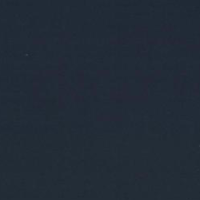
EUNIS habitat code: 14
Species observed at this site:
Certhia brachydactyla
Corvus corone
Podiceps cristatus
Fulica atra
Dendrocopos major
Aegithalos caudatus
Buteo buteo
Sylvia atricapilla
Spinus spinus
Phylloscopus collybita
Poecile palustris
Larus michahellis
Erithacus rubecula
Dryocopus martius
Pica pica
Phoenicurus ochruros
Sitta europaea
Garrulus glandarius
Picus viridis
Corvus corax
Ficedula hypoleuca
Periparus ater
Cyanistes caeruleus
Anas platyrhynchos
Sturnus vulgaris
Troglodytes troglodytes
Aythya fuligula
Passer domesticus
Fringilla coelebs
Regulus ignicapilla
Carduelis carduelis
Turdus merula
Columba palumbus
Phalacrocorax carbo
Mareca strepera
Parus major
Hirundo rustica
Milvus migrans
Milvus milvus
Mergus merganser
Turdus pilaris
Motacilla alba